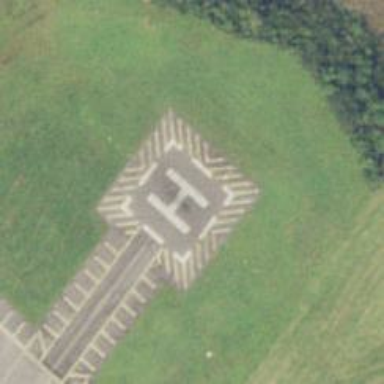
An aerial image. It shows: Image showing helipad at airport.